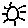
Label: sun